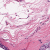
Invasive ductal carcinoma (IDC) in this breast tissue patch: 0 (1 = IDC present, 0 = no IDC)